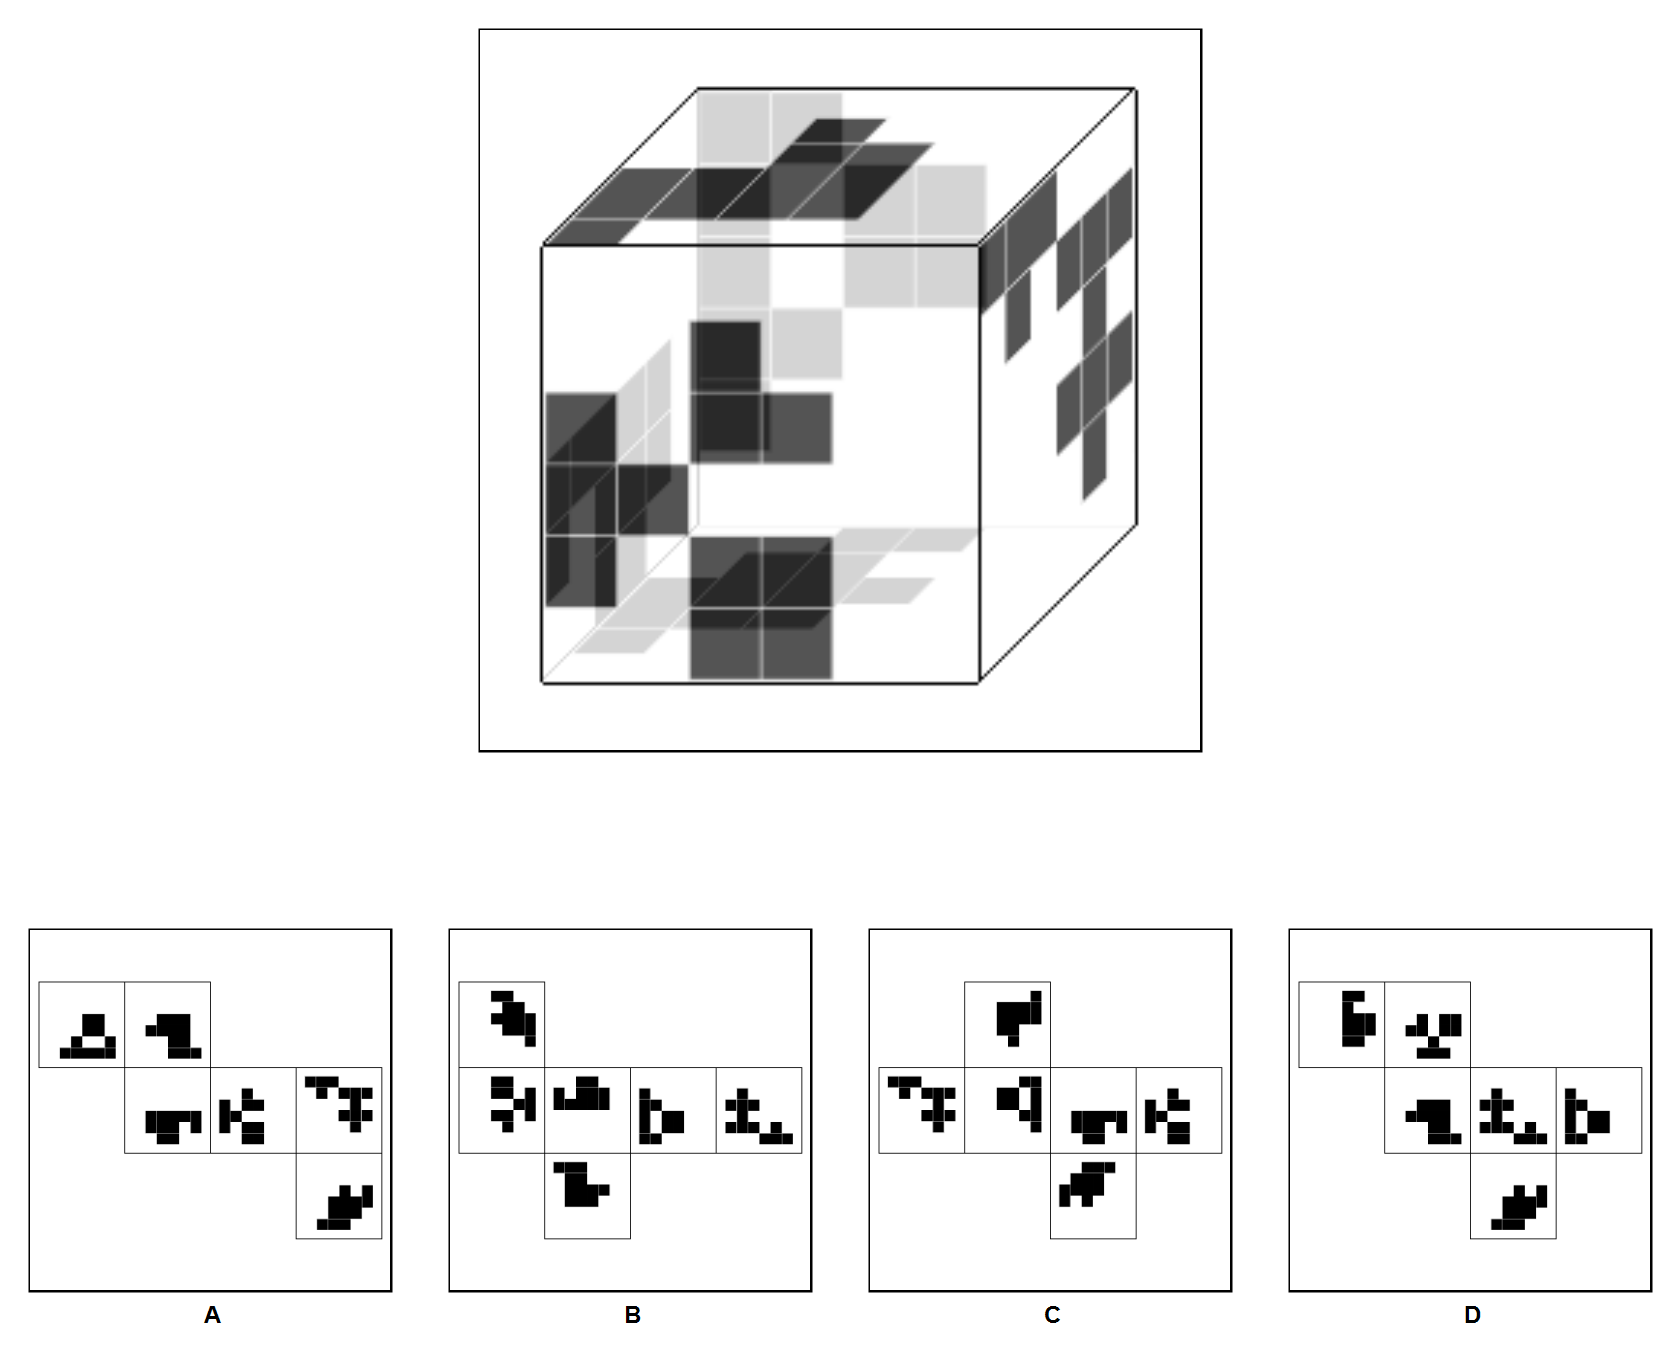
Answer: D